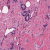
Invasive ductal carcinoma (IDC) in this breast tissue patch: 1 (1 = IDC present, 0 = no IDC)